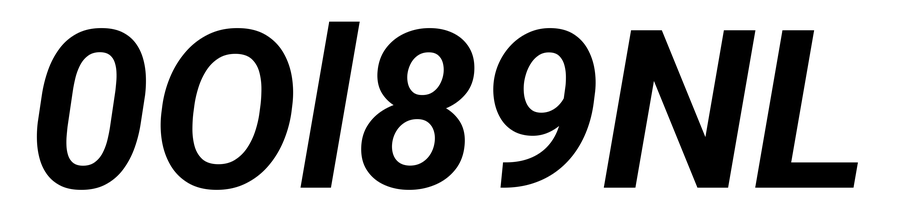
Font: Roboto-Italic_Bold_Italic